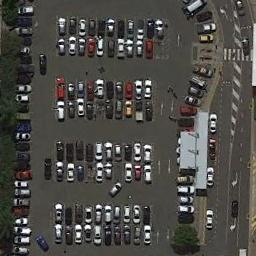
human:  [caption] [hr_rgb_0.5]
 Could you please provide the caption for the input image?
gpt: The parking lot is full of cars next to some trees .

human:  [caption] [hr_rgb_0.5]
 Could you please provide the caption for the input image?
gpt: Six rows of cars were parked in the parking lot .

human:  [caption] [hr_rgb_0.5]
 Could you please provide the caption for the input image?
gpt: The parking lot has lots of neatly arranged cars of different colors .

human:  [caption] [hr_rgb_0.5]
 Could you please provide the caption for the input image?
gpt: Many cars are in the parking lot .

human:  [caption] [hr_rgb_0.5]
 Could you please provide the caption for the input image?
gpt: There are many cars on the parking lot beside a road .